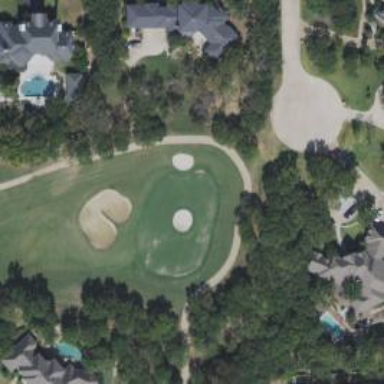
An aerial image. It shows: Golf hole.